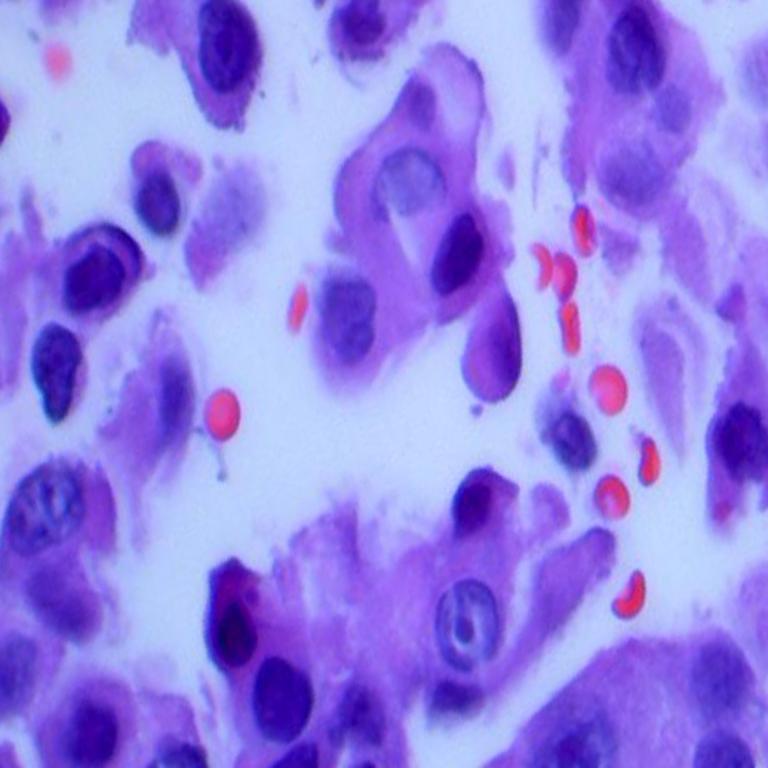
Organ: lung
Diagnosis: adenocarcinomas